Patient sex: M
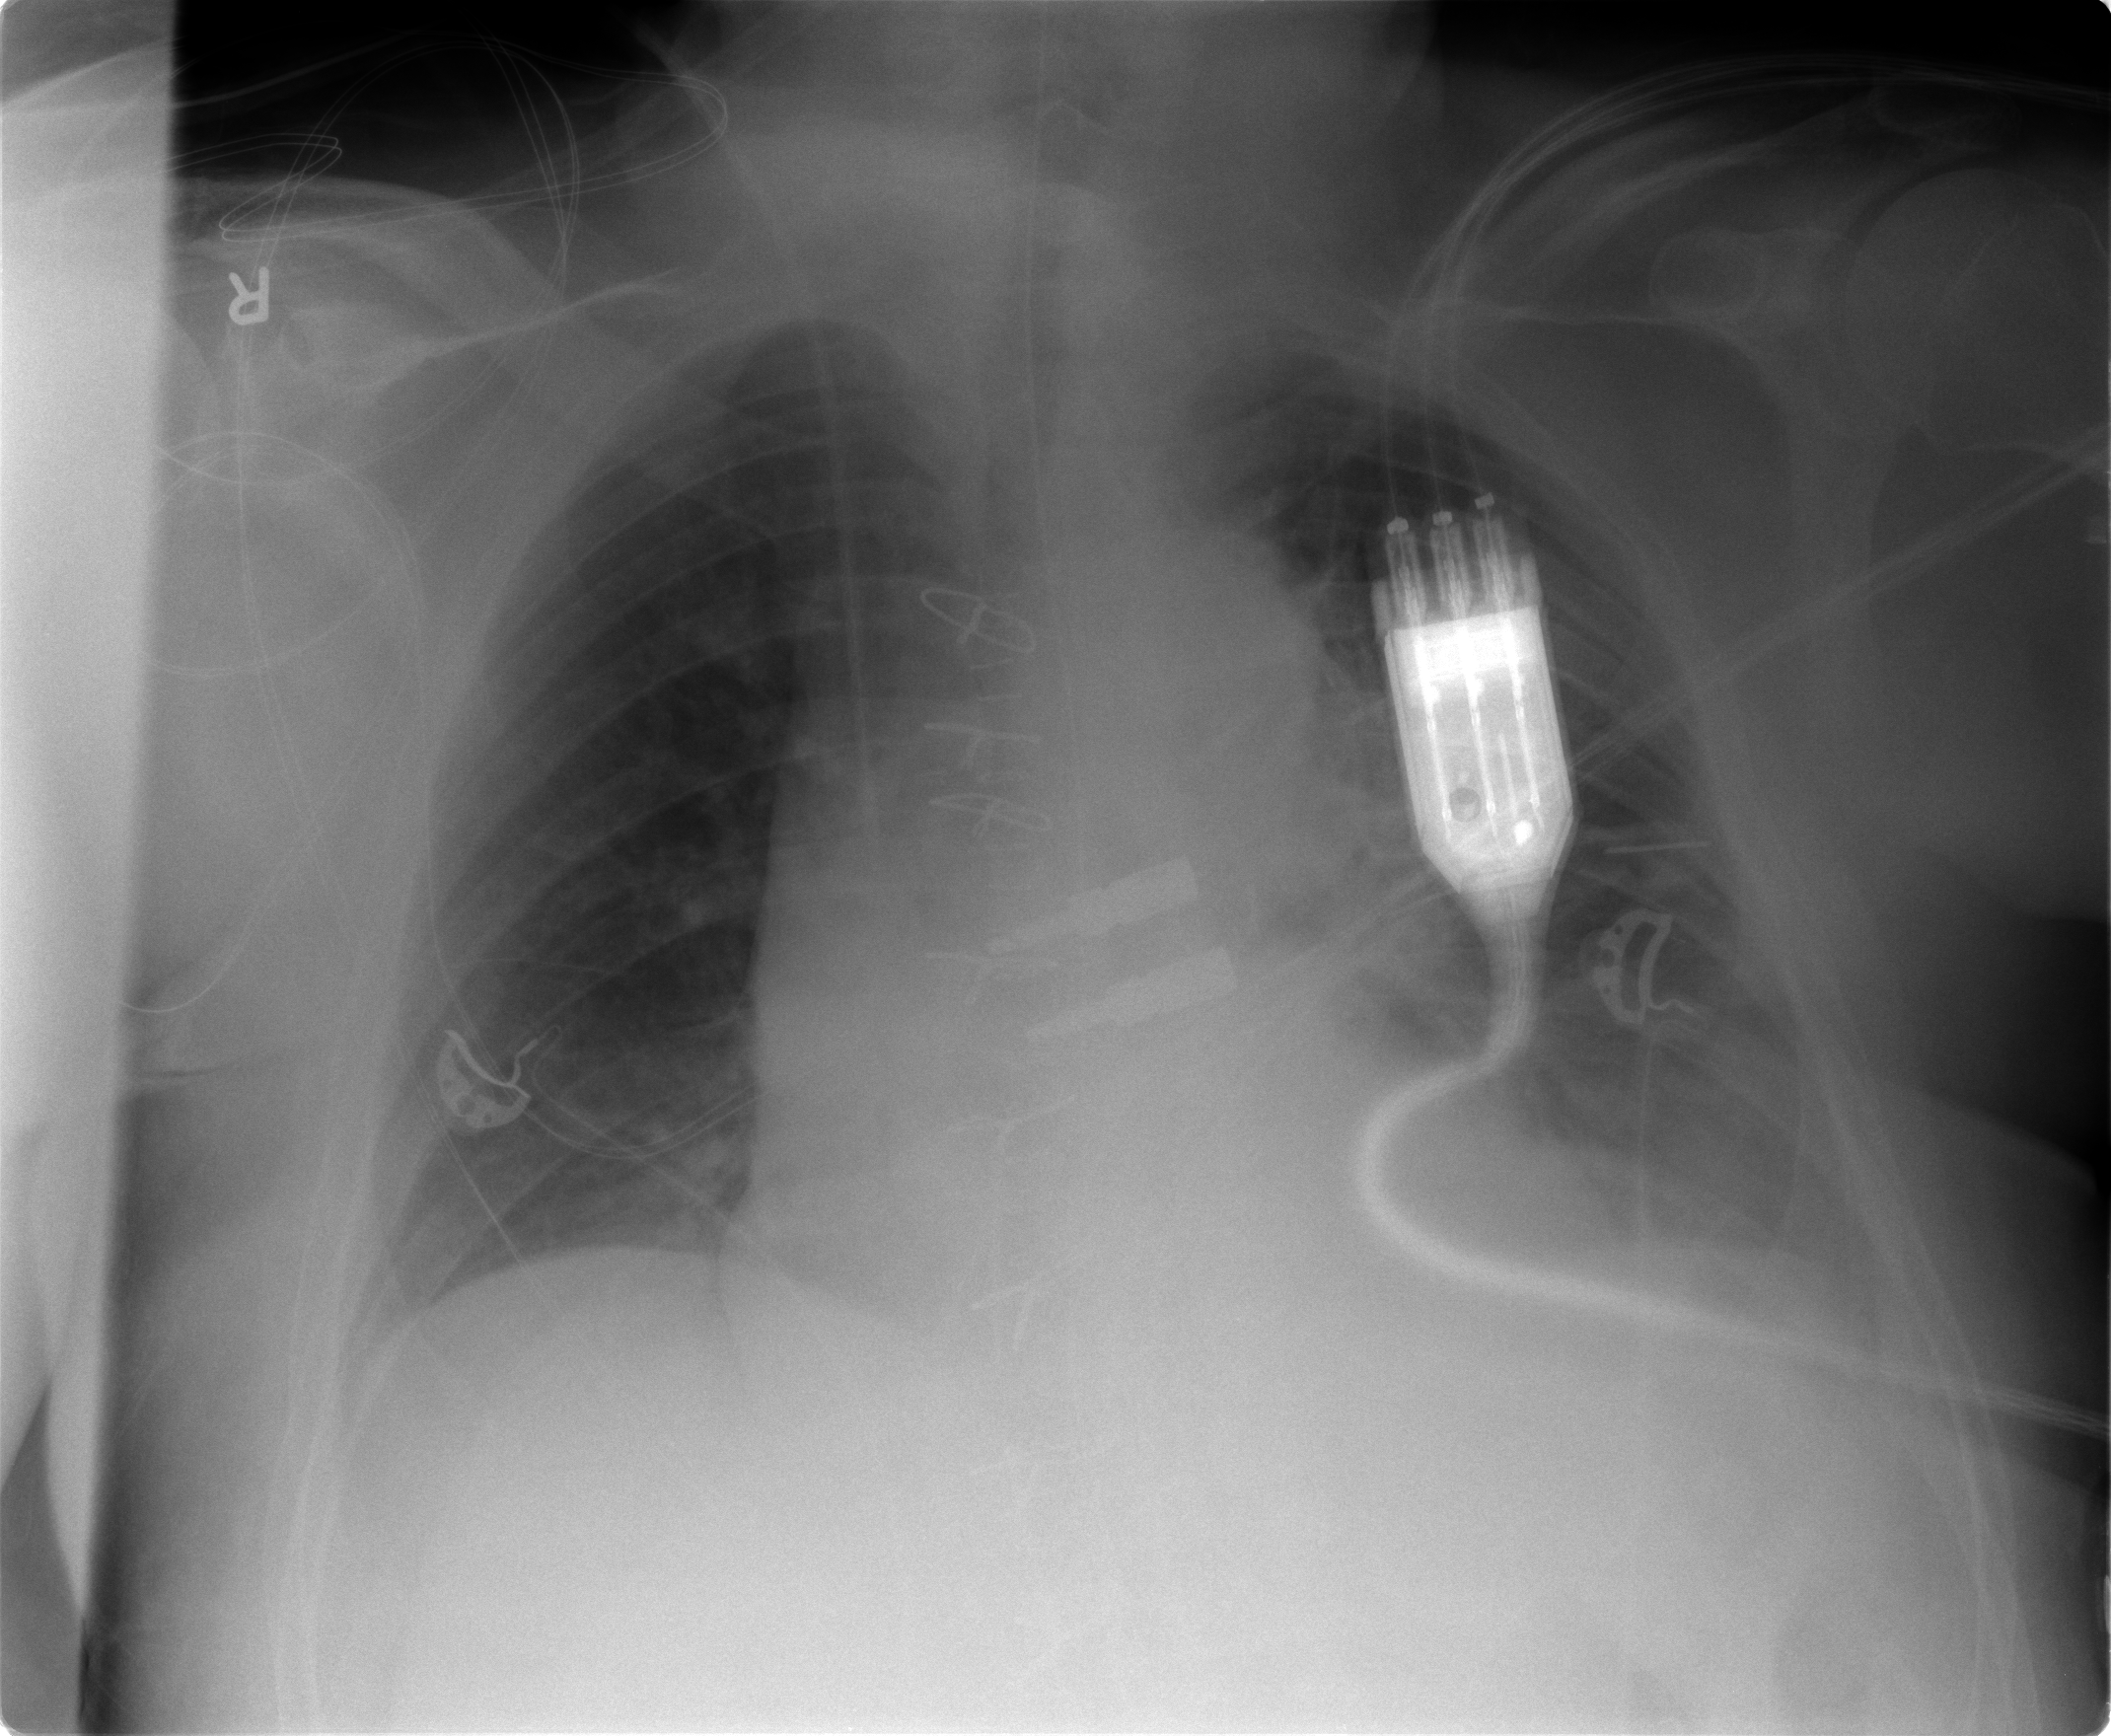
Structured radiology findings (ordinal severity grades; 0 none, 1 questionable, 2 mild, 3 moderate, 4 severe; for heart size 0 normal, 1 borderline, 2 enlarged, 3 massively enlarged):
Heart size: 2
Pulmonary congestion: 1
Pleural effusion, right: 1
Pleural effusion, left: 2
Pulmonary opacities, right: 0
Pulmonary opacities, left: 0
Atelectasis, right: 2
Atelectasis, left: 2